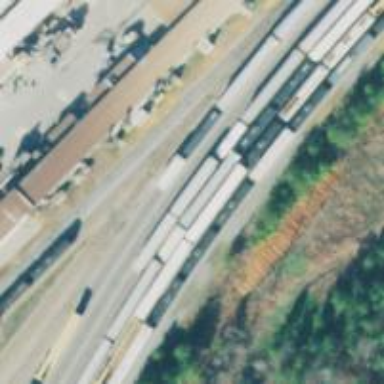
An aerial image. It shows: Rail spur service.